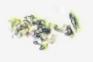
Label: Detritus